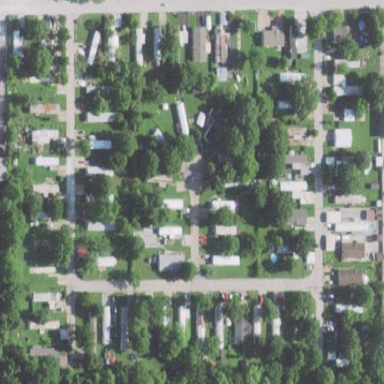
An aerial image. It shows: Residential area known as trailer park.